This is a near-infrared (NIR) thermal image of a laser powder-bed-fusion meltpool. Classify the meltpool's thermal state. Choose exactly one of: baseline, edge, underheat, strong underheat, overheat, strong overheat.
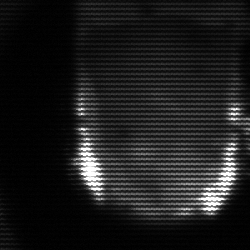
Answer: baseline